Interaction volume radius: 10 \u00c5
Interaction volume height: 15 \u00c5
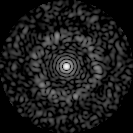
Disorder parameter: 0.8361